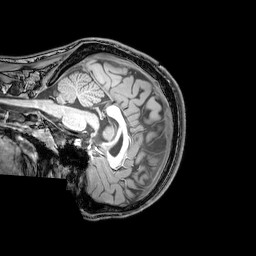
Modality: T1w
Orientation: sagittal
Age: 23
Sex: male
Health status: healthy
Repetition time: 0.081 s
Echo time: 0.037 s